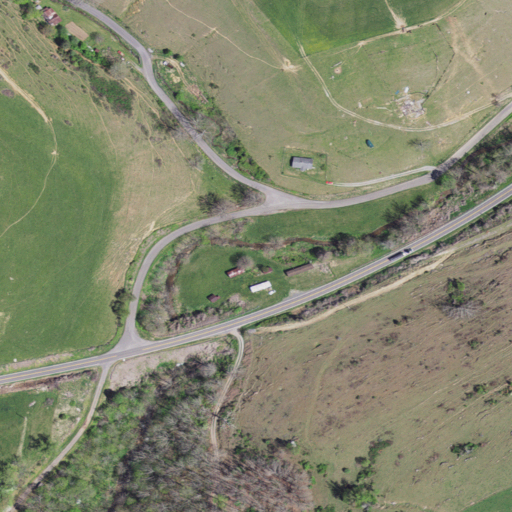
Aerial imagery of valley in Virginia named Porter Hollow containing pasture, low intensity development, deciduous forest, open development, and medium intensity development